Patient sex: M
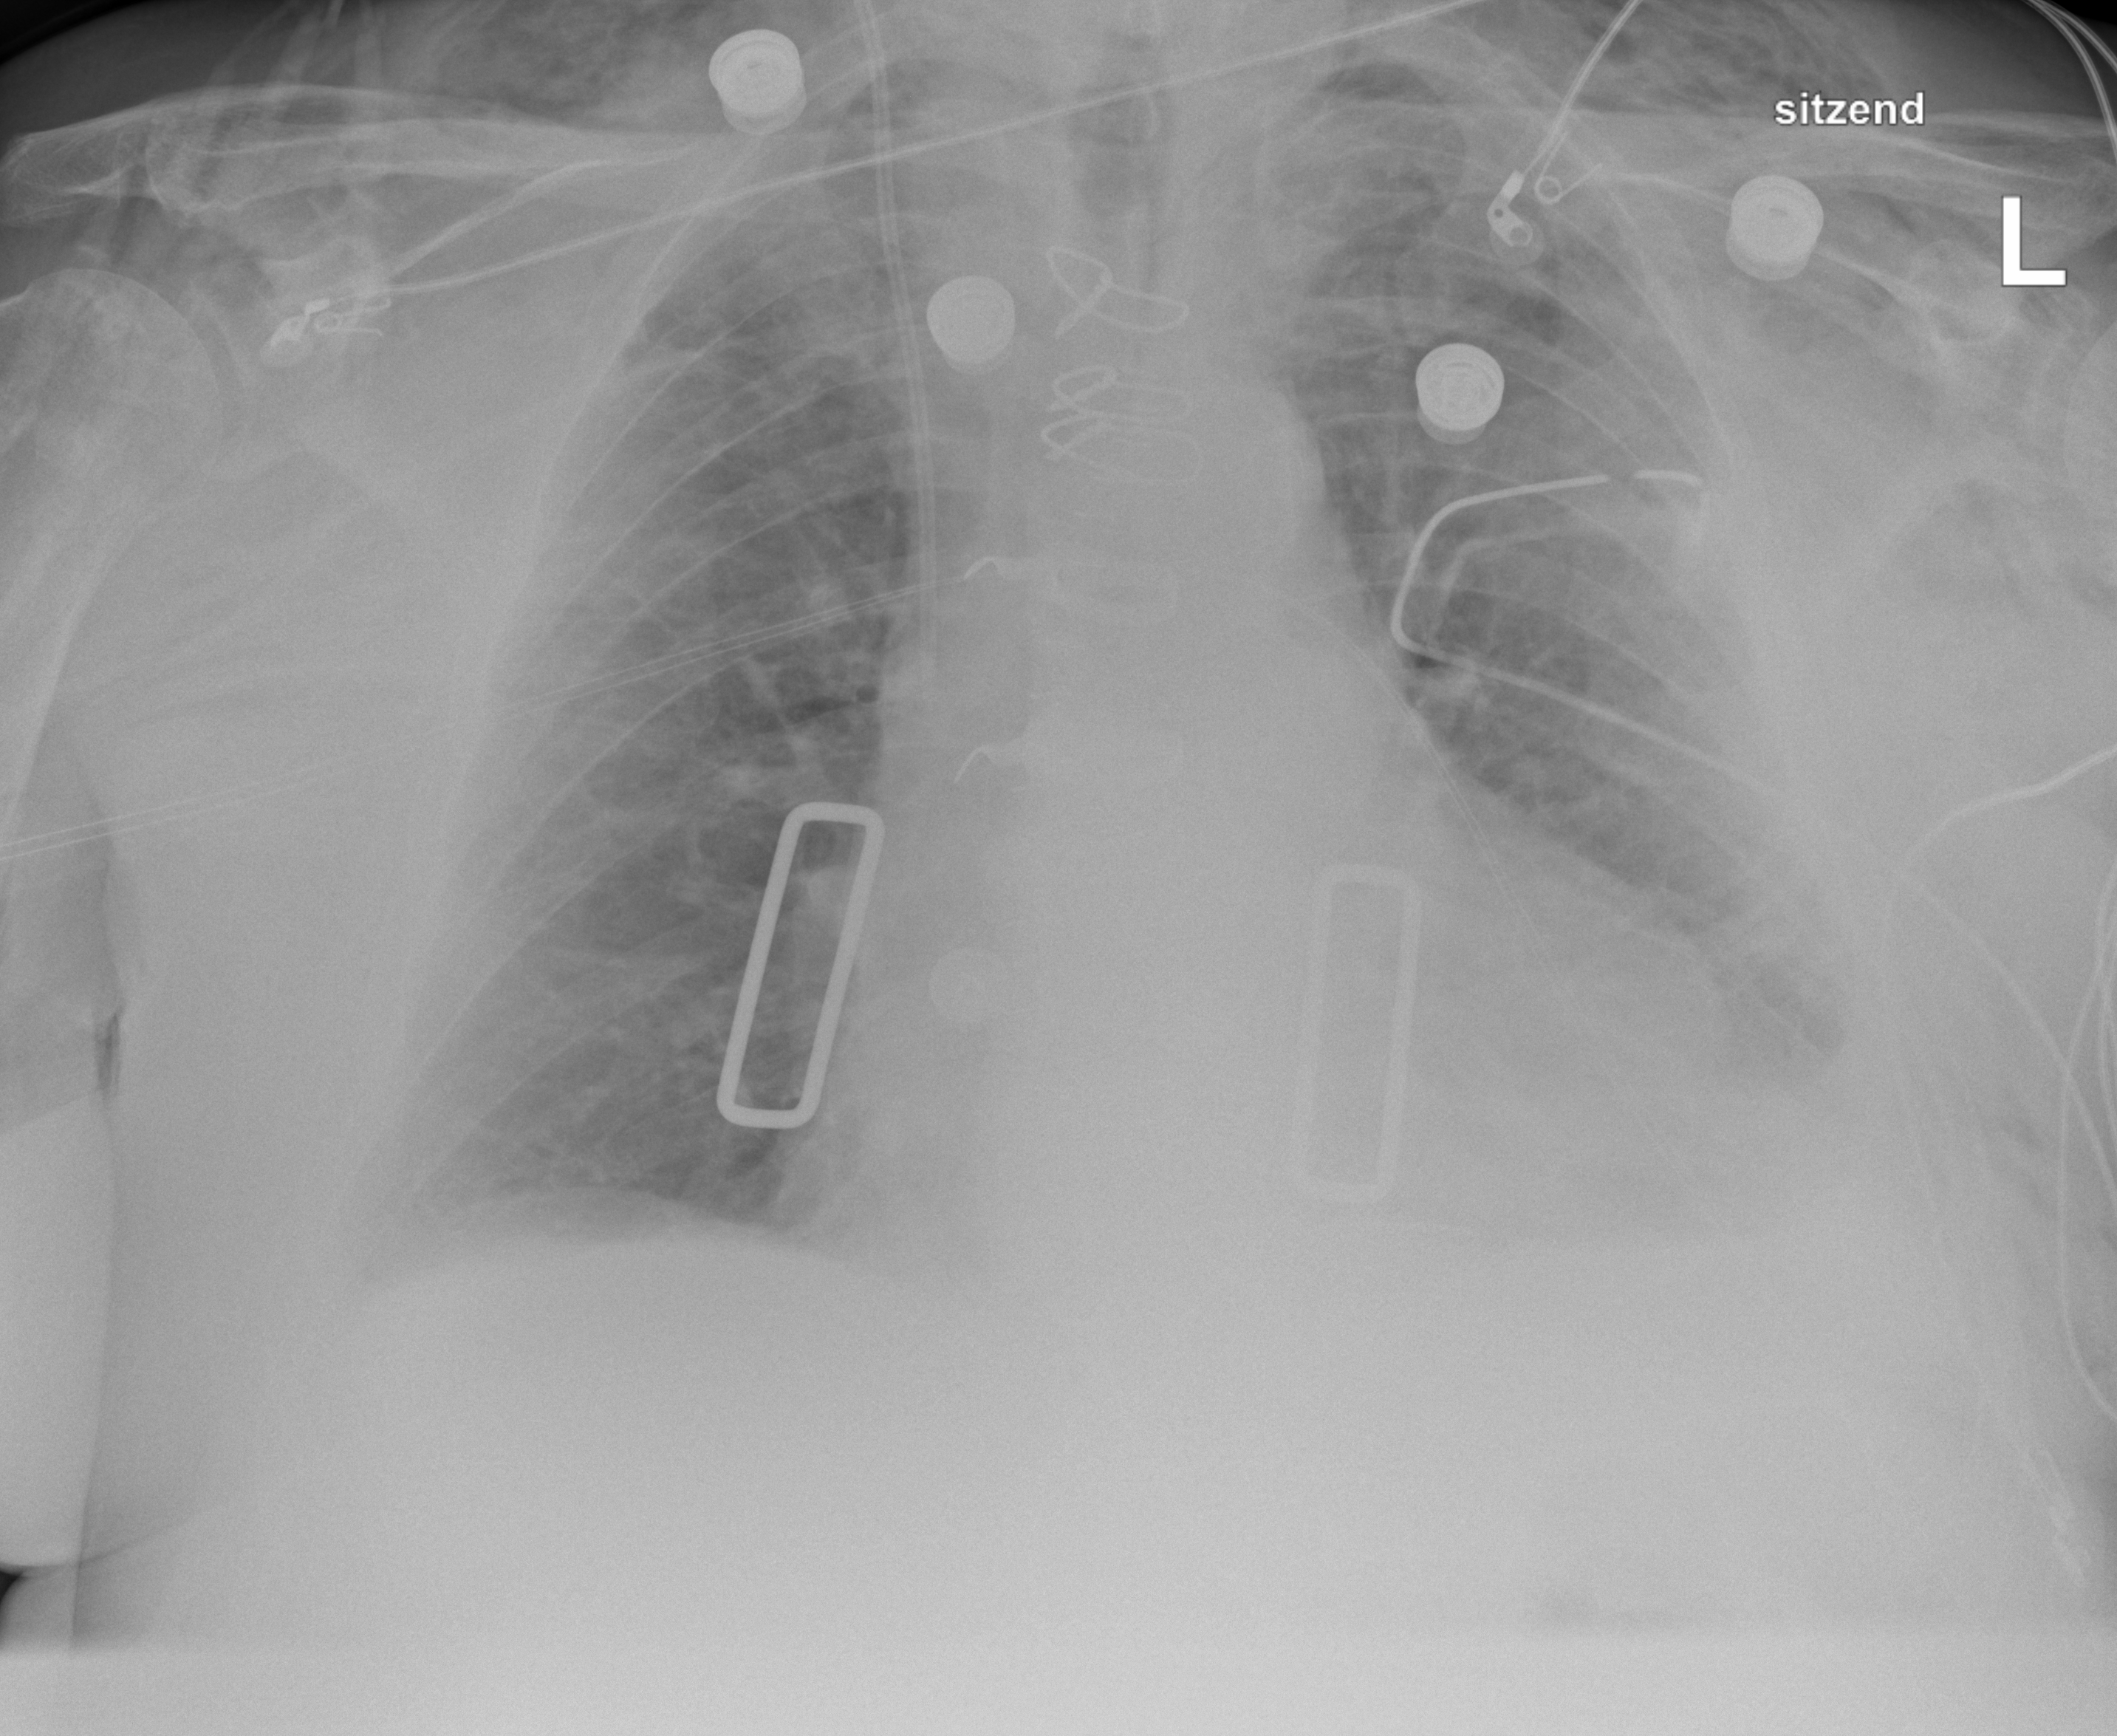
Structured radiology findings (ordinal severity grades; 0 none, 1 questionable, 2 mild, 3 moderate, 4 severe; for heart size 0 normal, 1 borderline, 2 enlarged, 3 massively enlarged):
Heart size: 2
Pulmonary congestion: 2
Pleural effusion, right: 2
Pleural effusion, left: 2
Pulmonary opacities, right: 2
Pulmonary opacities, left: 2
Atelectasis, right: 0
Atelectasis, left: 2